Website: home-depot
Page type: customer-info-address
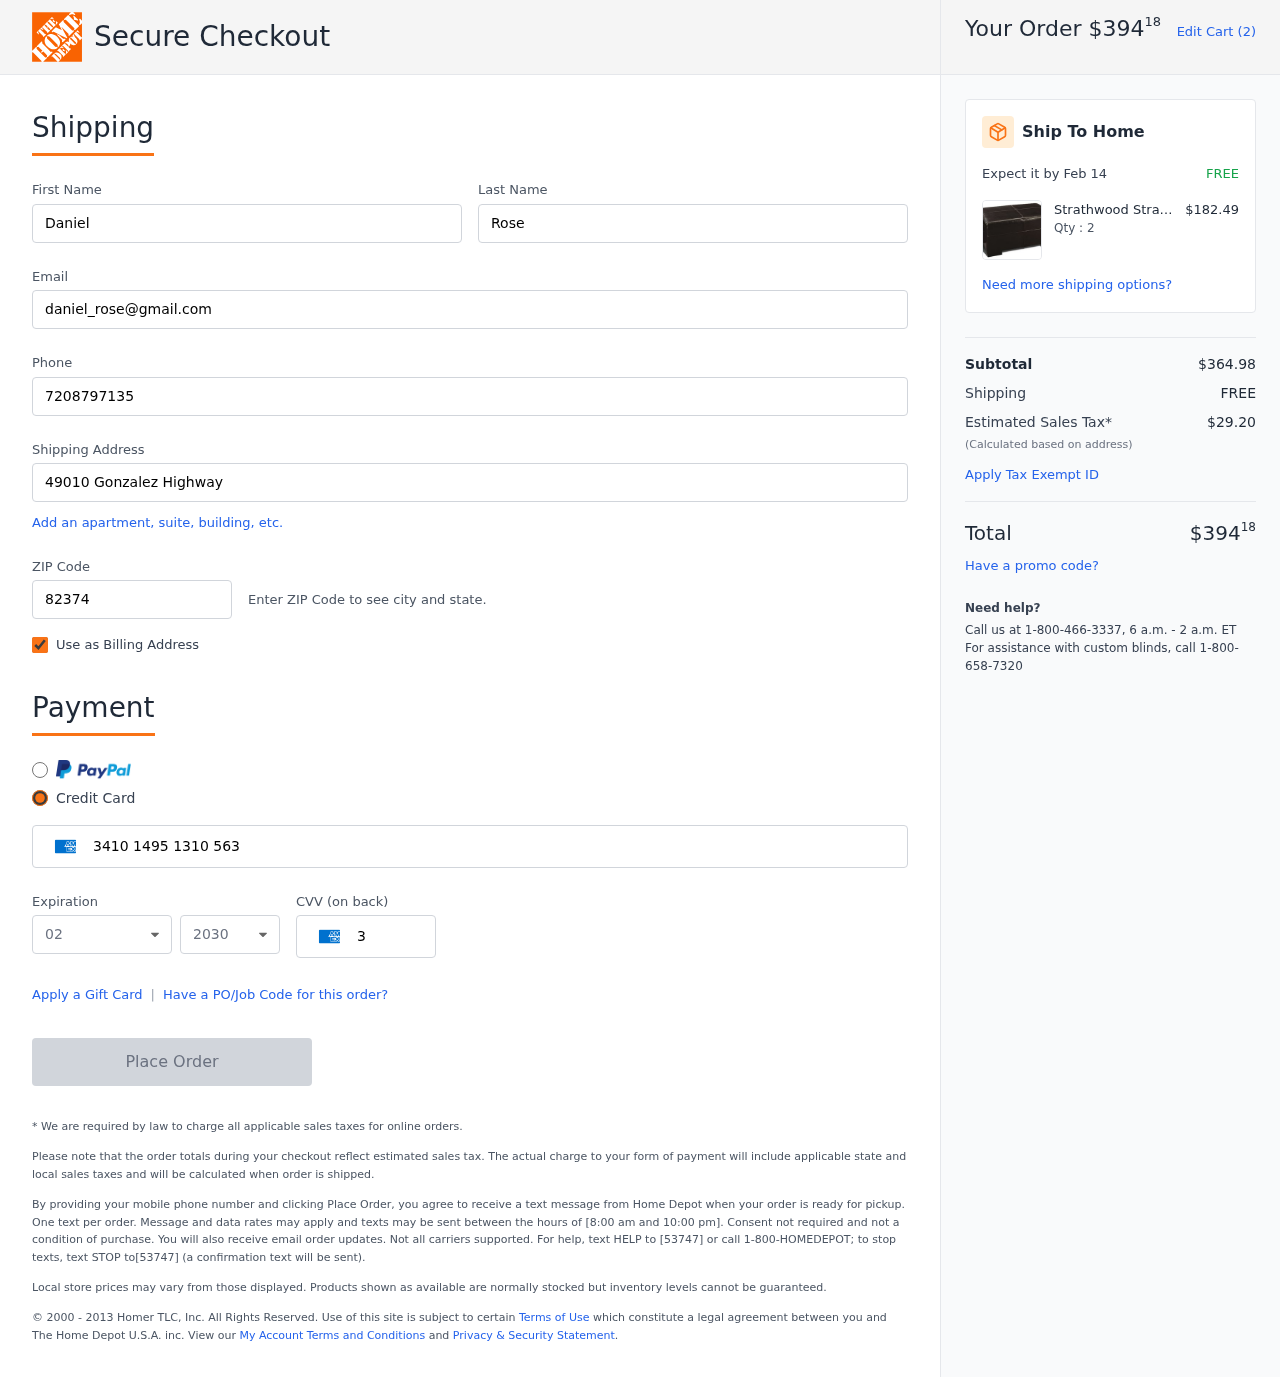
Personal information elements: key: PII_CARD_CVV
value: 3780
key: PII_CARD_EXPIRY_MONTH
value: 02
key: PII_CARD_EXPIRY_YEAR
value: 30
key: PII_CARD_NUMBER
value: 3410 1495 1310 563
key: PII_EMAIL
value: daniel_rose@gmail.com
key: PII_FIRSTNAME
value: Daniel
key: PII_LASTNAME
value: Rose
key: PII_PHONE
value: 7208797135
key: PII_POSTCODE
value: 82374
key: PII_STREET
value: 49010 Gonzalez Highway
Product elements: key: PRODUCT1_BRAND
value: Strathwood
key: PRODUCT1_NAME
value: Strathwood Aspen Leather Ottoman, Brown
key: PRODUCT1_NAME
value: Strathwood Aspen Lea...
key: PRODUCT1_PRICE
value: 182.49
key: PRODUCT1_QUANTITY
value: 2
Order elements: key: ORDER_TOTAL
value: $39418
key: ORDER_NUM_ITEMS
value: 2
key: ORDER_DELIVERY_DATE
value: Feb 14
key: ORDER_SUBTOTAL
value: $364.98
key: ORDER_SHIPPING_COST
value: FREE
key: ORDER_TAX
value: $29.20